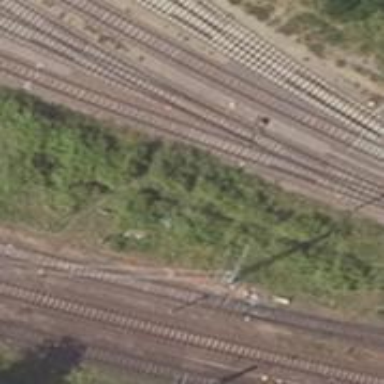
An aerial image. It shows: Railway switch.